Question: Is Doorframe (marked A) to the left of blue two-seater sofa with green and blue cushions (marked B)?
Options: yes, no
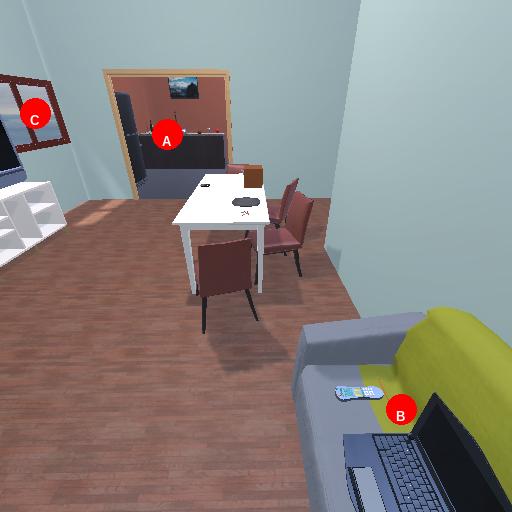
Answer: yes